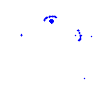
Particle: proton